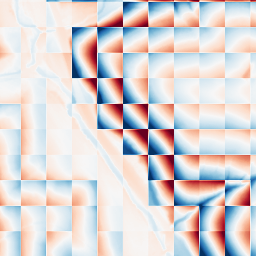
Category: wavelet
Decomposition family: wavelet_biorthogonal
Decomposition parameters: wavelet: bior1.3
level: 5
Upsampling method: cubic_mitchell
Upsampling parameters: scale: 8
Upsampling scale: 8